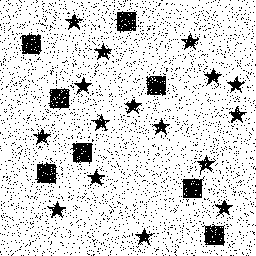
Squares: 8
Triangles: 0
Stars: 16
Total shapes: 24